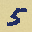
Label: 5